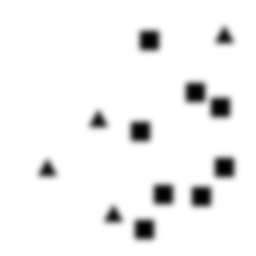
Squares: 8
Triangles: 4
Stars: 0
Total shapes: 12